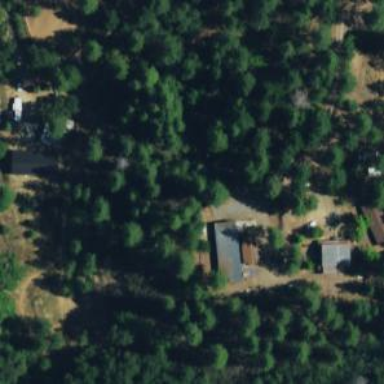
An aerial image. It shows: Simple house.